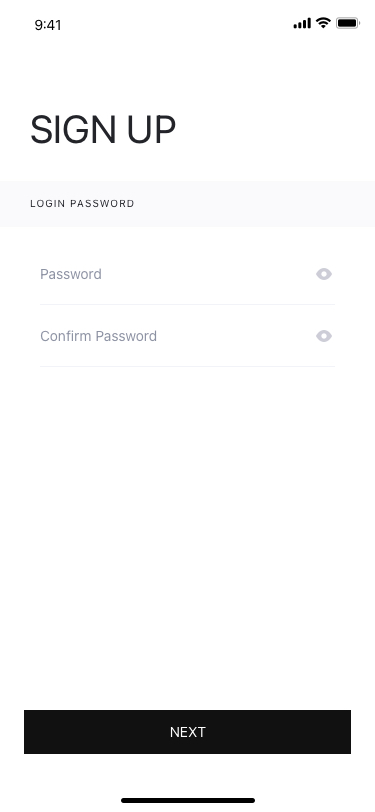
Text in this UI design:
SIGN UP
LOGIN PASSWORD

Confirm Password

Password

9:41
NEXT